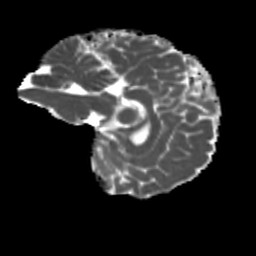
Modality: MD
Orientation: sagittal
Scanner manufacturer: siemens
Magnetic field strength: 3 T
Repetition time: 4 s
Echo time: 0.0594 s